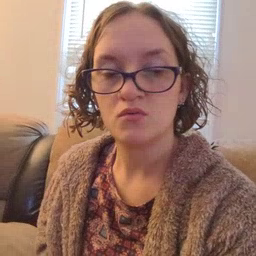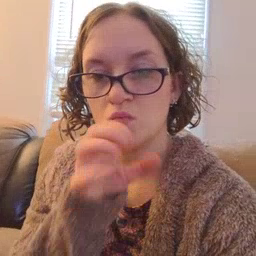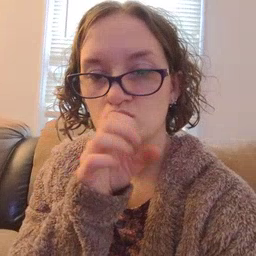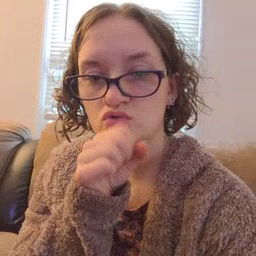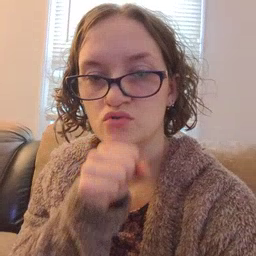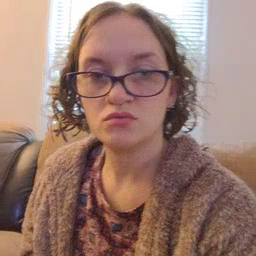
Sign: orange